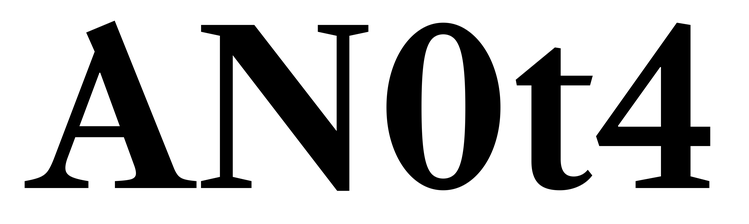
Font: LibreCaslonText_SemiBold